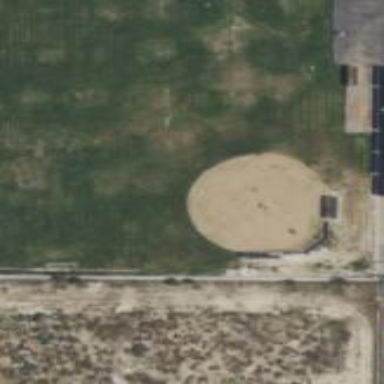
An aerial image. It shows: Baseball pitch for leisure and sports activities.